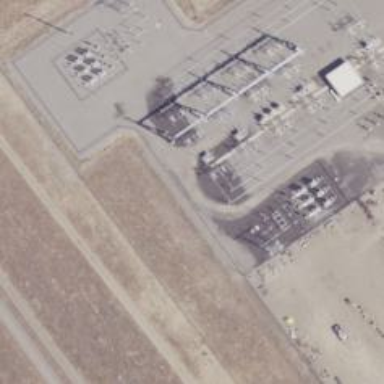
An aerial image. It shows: Switch used for power control.